Question: Does anyone know of a library -- open source or otherwise -- that I can use to create a pie (radial) menu for an iOS application?

It seems like someone should have thought of this by now, and I'd hate to roll my own if I don't have to.
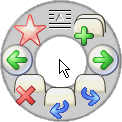
Answer: One I found a while ago.
<URL>
<URL>
Hasn't had an update since 2009, but when I looked at it back then it seamed sane and could be a good starting point for you at least.
chris.